Question:
What I'm trying to do is to implement a depth search algorithm on a graph to reach a goal state but i keeping getting a 'KeyError'. It seemed to be working fine with smaller more simplier graphs but this one isn't working.
'''
#The Graph to Search
graph = {
'state1' : set(['state2','state3','state4']),
'state2' : set(['state5']),
'state5' : set(['state10','state11']),
'state10' : set(['state20']),
'state20' : set(['state34','state35']),
'state11' : set(['state21','state22','state23']),
'state21' : set(['state36','state37']),
'state22' : set(['state38','state39']),
'state23' : set(['state40','state41']),
'state3' : set(['state6','state7','state8']),
'state6' : set(['state12','state13']),
'state12' : set(['state24']),
'state24' : set(['state42','state43']),
'state13' : set(['state25']),
'state25' : set(['state44','state45']),
'state7' : set(['state14','state15']),
'state14' : set(['state26']),
'state26' : set(['state46']), #GOALSTATE
'state15' : set(['state27']),
'state8' : set(['state16','state17']),
'state16' : set(['state28']),
'state17' : set(['state29']),
'state4' : set(['state9']),
'state9' : set(['state18','state19']),
'state18' : set(['state30','state31','state32']),
'state19' : set(['state33'])
}
#Depth First Algorithm
def dfs_paths(graph, start, goal):
stack = [(start, [start])]
while stack:
(vertex, path) = stack.pop()
for next in graph[vertex] - set(path) :
if next == goal:
yield path + [next]
else:[enter image description here][1]
stack.append((next, path + [next]))
#Method Call
list(dfs_paths(graph, 'state1', 'state46'))
'''
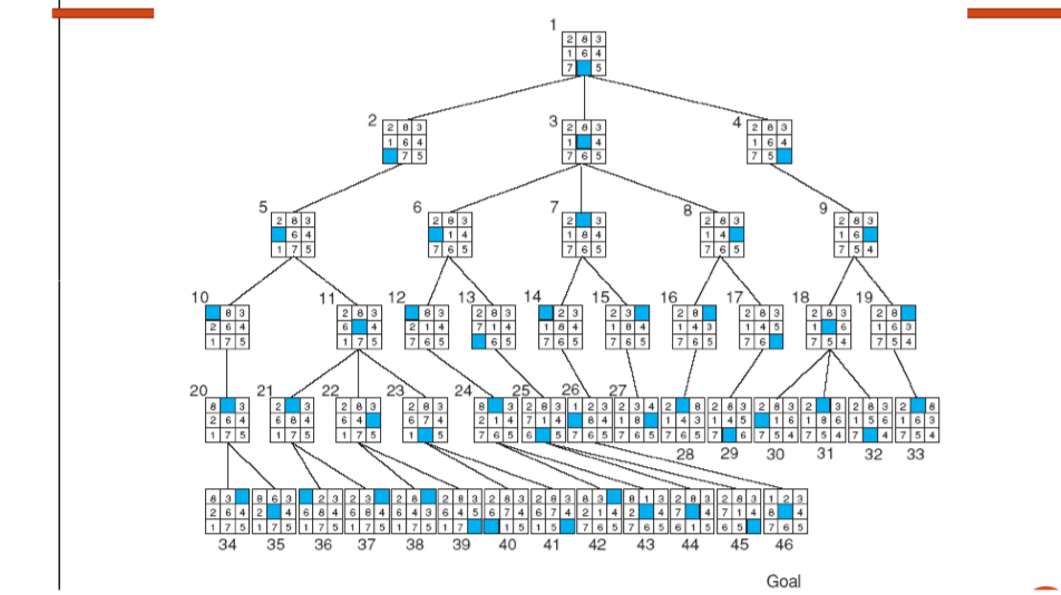
Answer: As timgeb mentions, there are better ways to do this. But as pkpnd mentions, the reason your code sometimes fails is that some of the path states do not have corresponding keys, so they need to be skipped.
I've made a few other minor changes, like using more modern 'set' syntax, and not using 'next' as a variable name because that's a built-in function. I also use the 'set.difference' method rather than the '-' operand form so I don't need to convert the path list to a set.
'''
graph = {
'state1': {'state3', 'state2', 'state4'},
'state2': {'state5'},
'state5': {'state11', 'state10'},
'state10': {'state20'},
'state20': {'state34', 'state35'},
'state11': {'state22', 'state21', 'state23'},
'state21': {'state37', 'state36'},
'state22': {'state39', 'state38'},
'state23': {'state40', 'state41'},
'state3': {'state8', 'state7', 'state6'},
'state6': {'state13', 'state12'},
'state12': {'state24'},
'state24': {'state43', 'state42'},
'state13': {'state25'},
'state25': {'state45', 'state44'},
'state7': {'state14', 'state15'},
'state14': {'state26'},
'state26': {'state46'},
'state15': {'state27'},
'state8': {'state17', 'state16'},
'state16': {'state28'},
'state17': {'state29'},
'state4': {'state9'},
'state9': {'state19', 'state18'},
'state18': {'state30', 'state32', 'state31'},
'state19': {'state33'},
}
#Depth First Algorithm
def dfs_paths(graph, start, goal):
stack = [(start, [start])]
while stack:
vertex, path = stack.pop()
if vertex not in graph:
continue
for nxt in graph[vertex].difference(path):
if nxt == goal:
yield path + [nxt]
else:
stack.append((nxt, path + [nxt]))
for a in dfs_paths(graph, 'state1', 'state46'):
print(a)
'''
'''
['state1', 'state3', 'state7', 'state14', 'state26', 'state46']
'''